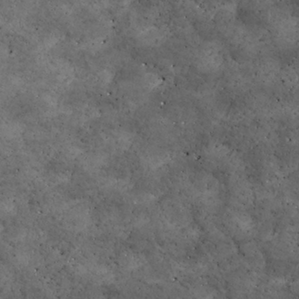
Label: non_frost